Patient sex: M
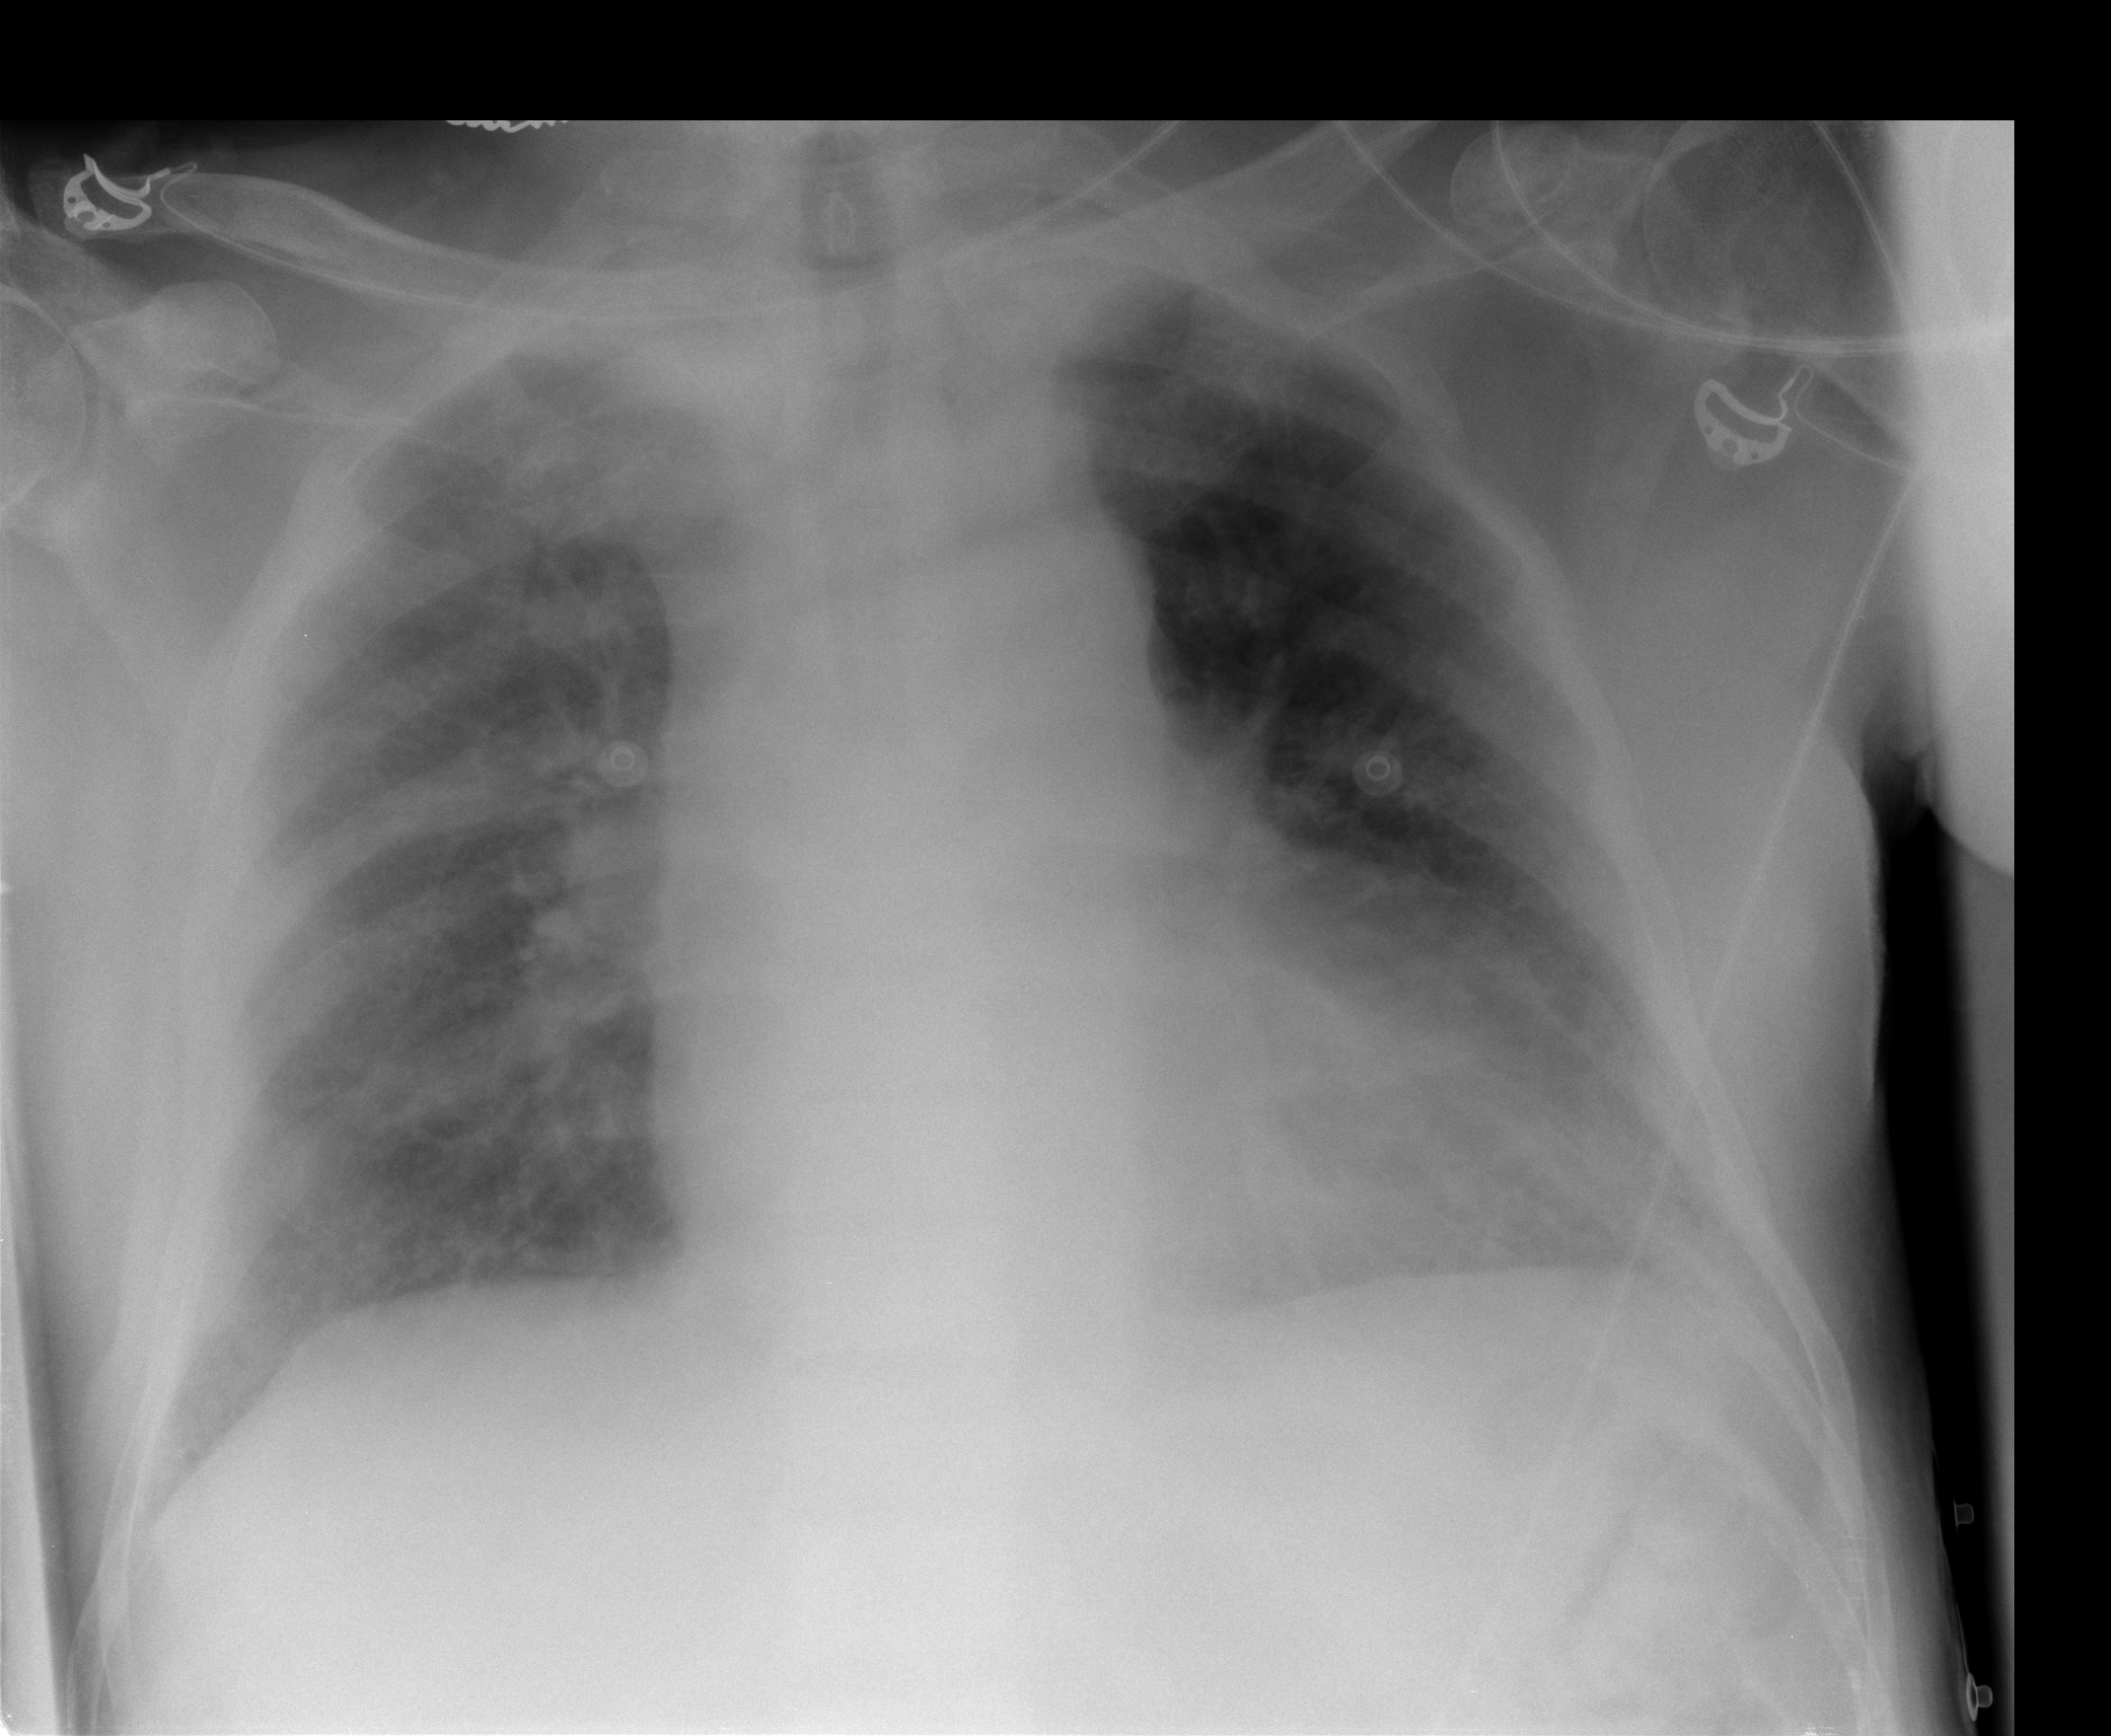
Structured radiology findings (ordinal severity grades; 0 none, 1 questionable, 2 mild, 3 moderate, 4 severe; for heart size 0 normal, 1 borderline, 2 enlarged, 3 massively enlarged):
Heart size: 2
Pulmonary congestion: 3
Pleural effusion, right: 0
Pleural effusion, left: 0
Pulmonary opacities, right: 0
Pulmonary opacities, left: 0
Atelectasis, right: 0
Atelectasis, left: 0